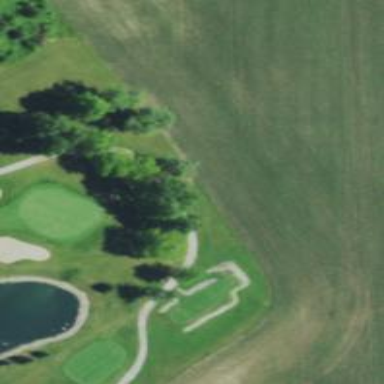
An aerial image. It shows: Path for both roads and golfers.